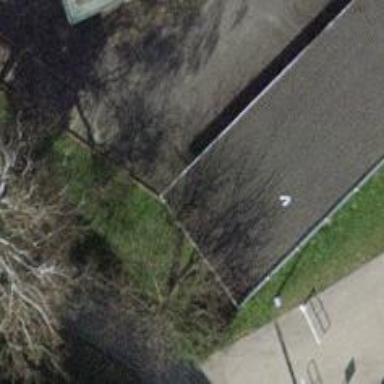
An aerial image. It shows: Group of garages.